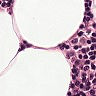
Metastatic tissue present: no